Question: I have a PHP code
'''
$keyboard = [
'inline_keyboard' => [['text' => $name, 'callback_data' => $placeId]],
];
$markup = json_encode($keyboard, true);
$content = [
'chat_id' => $chatId,
'reply_markup' => $markup,
'text' => 'Here is your places list. Choose one to get map with it.',
'disable_notification' => true
];
'''
And in out of this code I have list of some inline-menu buttons, but this buttons listed inline, horizontal, and text names is cutted like "Text Bu..".
How can I make vertical inline-menu buttons like on example of Telegram docs?
Here is the <URL> and image with example

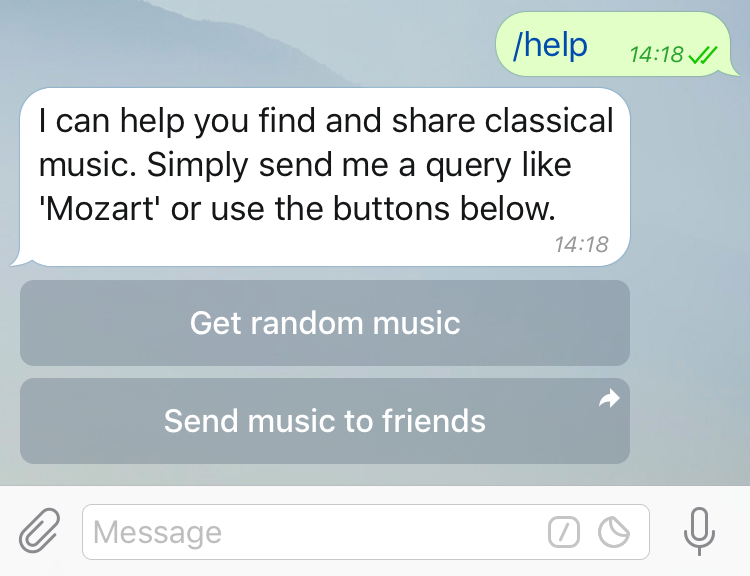
Answer: '''
-'inline_keyboard' => [['text' => $name, 'callback_data' => $placeId]],
+'inline_keyboard' => [[['text' => $name1, 'callback_data' => $placeId1]], [['text' => $name2, 'callback_data' => $placeId2]]],
'''